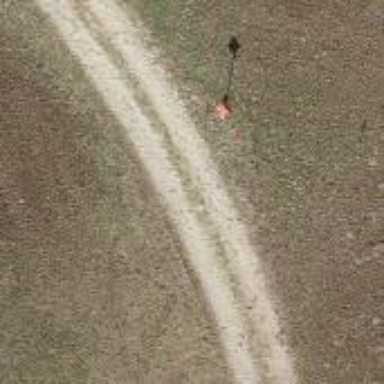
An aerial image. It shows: Pole with roofed pipeline marker.